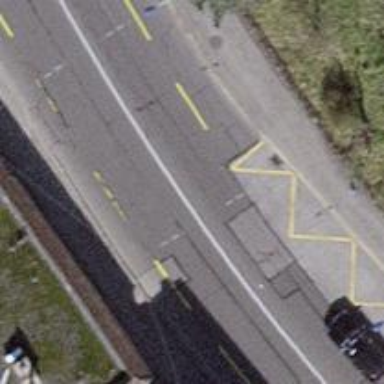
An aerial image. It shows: Trolleybus stop position for public transport.